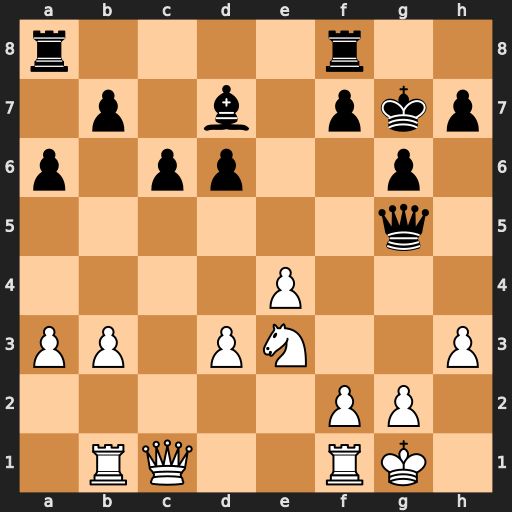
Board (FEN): r4r2/1p1b1pkp/p1pp2p1/6q1/4P3/PP1PN2P/5PP1/1RQ2RK1
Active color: w
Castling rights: -
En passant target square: -
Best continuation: Nf5+ Qxf5 exf5